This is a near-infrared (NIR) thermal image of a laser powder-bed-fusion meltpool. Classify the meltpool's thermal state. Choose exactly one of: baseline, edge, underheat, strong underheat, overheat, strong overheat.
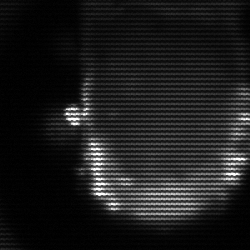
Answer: baseline